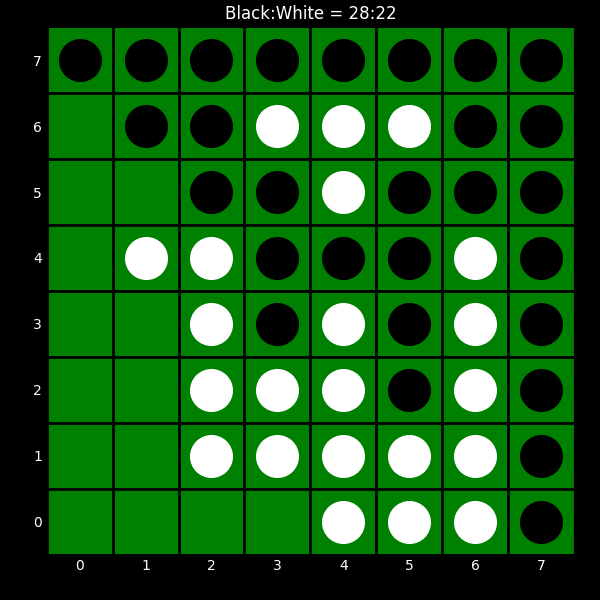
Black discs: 28
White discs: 22